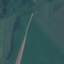
Land use / land cover: Pasture